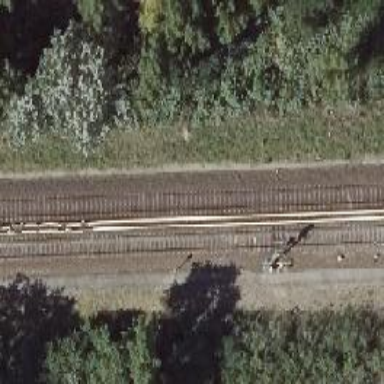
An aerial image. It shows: Railway signal.